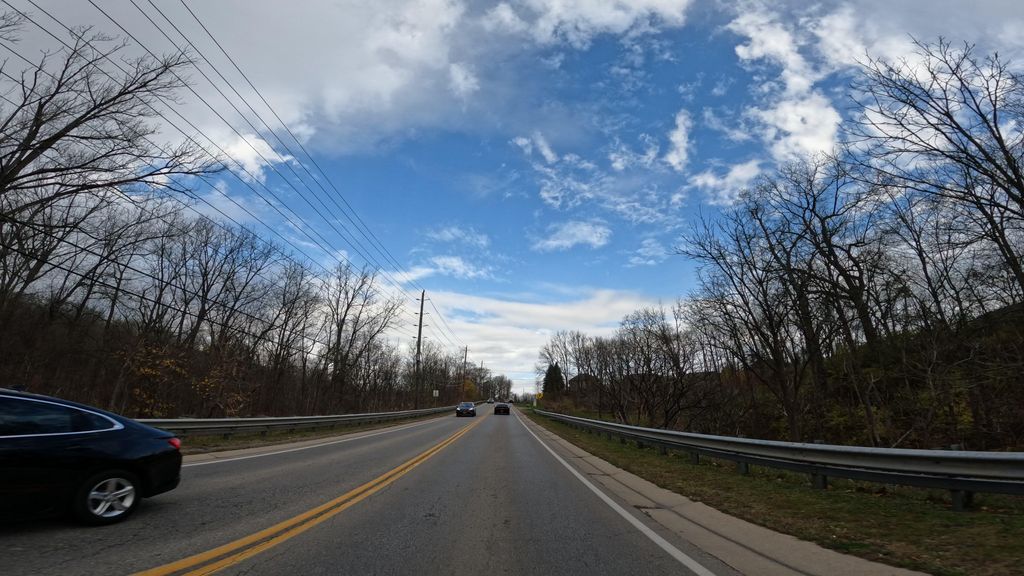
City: hamilton